Field crop: tomato
Growth stage: 2
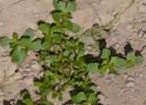
Species: portulaca